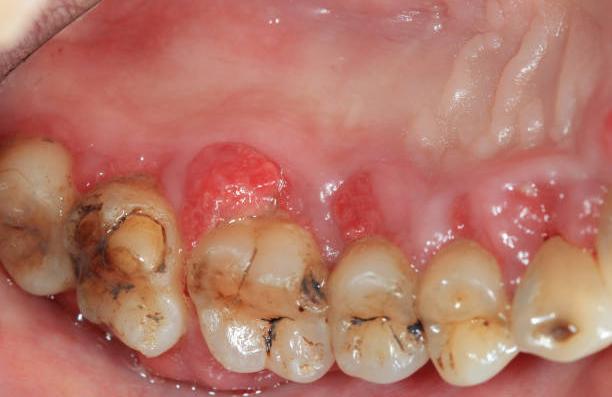
Condition: Calculus